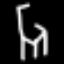
Label: chair